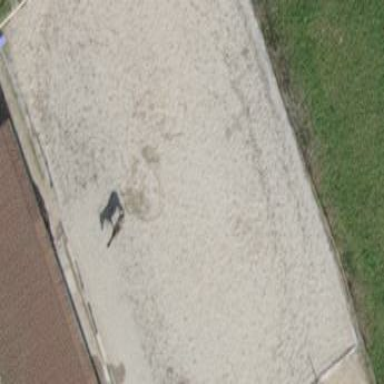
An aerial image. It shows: Equestrian pitch for leisure land use.